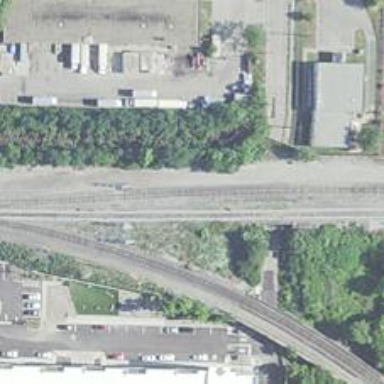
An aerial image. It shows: Railway siding for service.